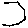
Label: hexagon